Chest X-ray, AP view. Patient: 16 years old, sex M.
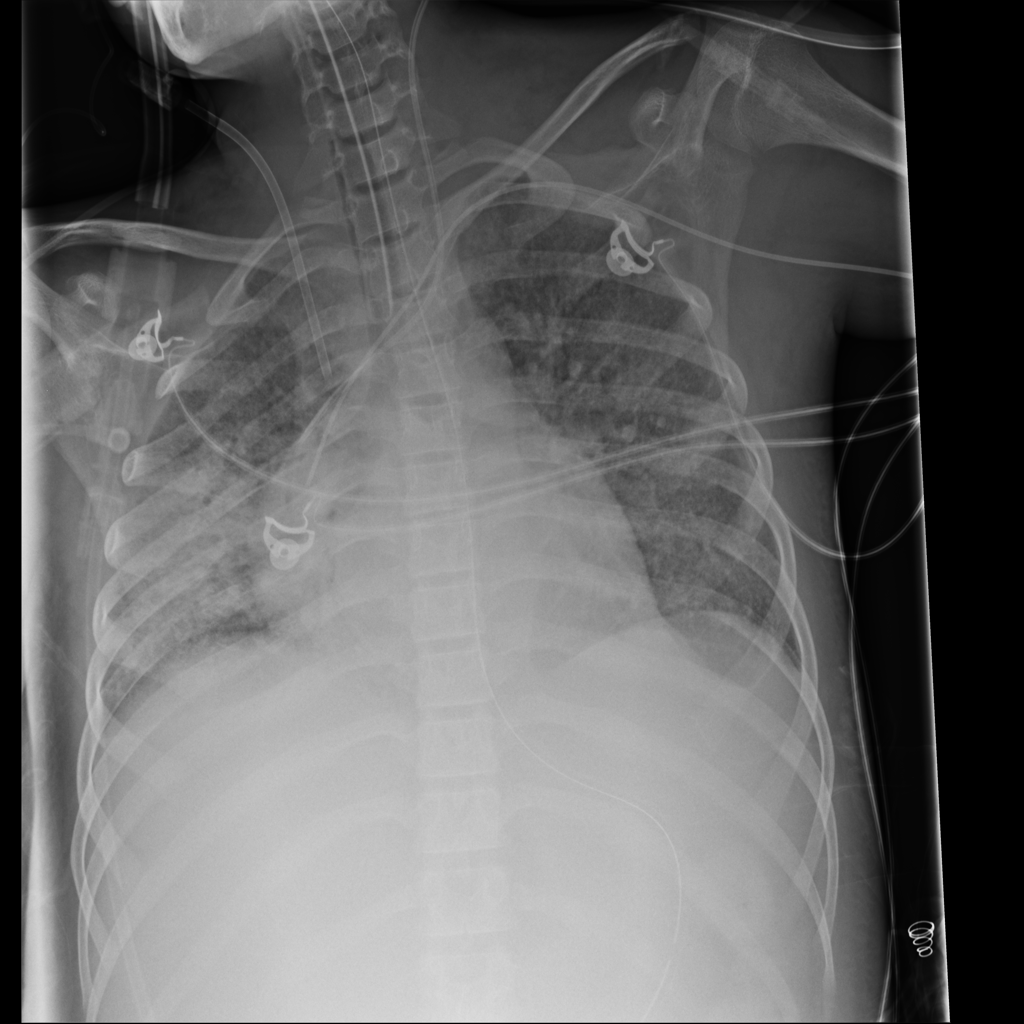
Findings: Consolidation